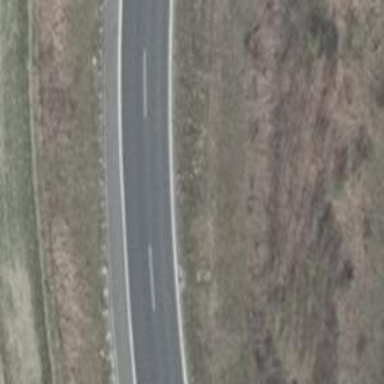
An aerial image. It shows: Asphalt motorway link.